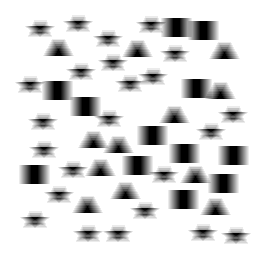
Squares: 12
Triangles: 12
Stars: 24
Total shapes: 48